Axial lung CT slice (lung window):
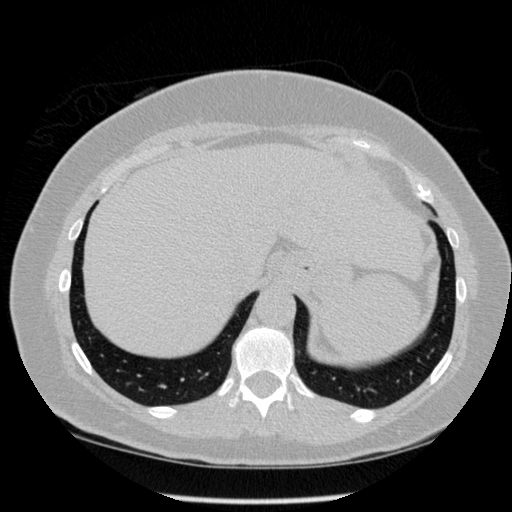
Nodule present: no